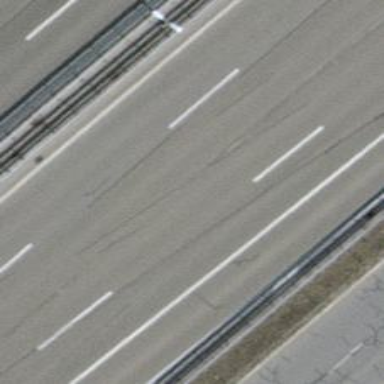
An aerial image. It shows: Motorway junction.